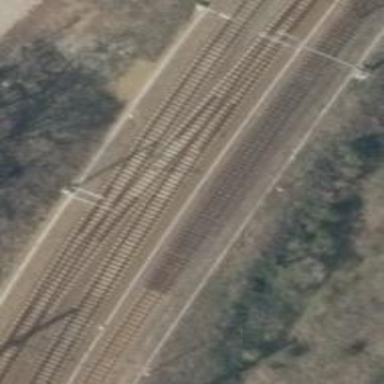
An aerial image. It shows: Railway track with contact line for electrification.